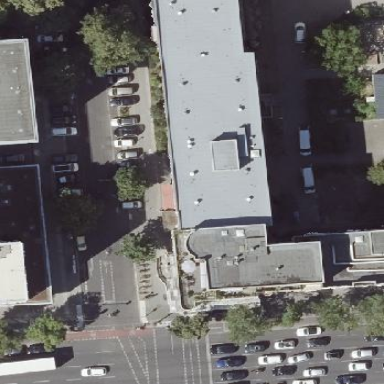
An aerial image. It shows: Part of building.